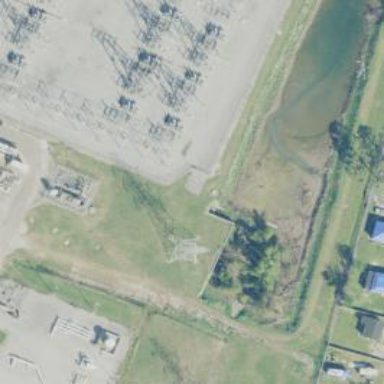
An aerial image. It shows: Power tower.